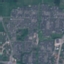
Land use / land cover class: Residential